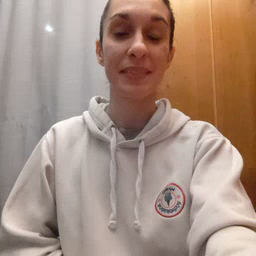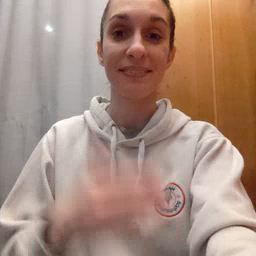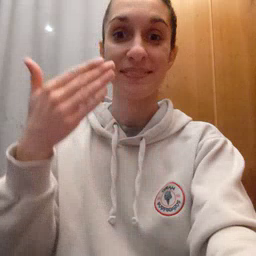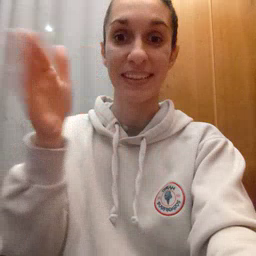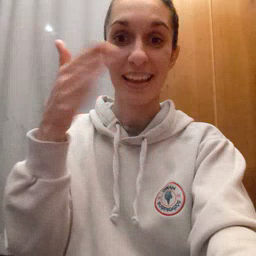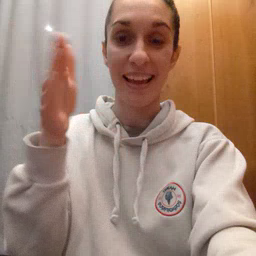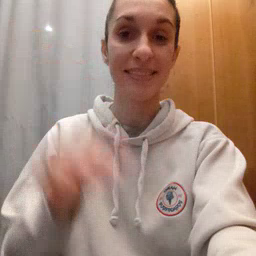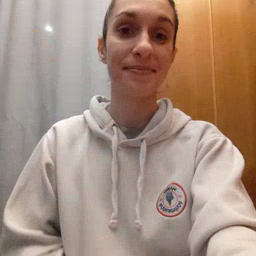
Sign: flag